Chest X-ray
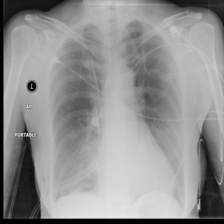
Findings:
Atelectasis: negative
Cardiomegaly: negative
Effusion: negative
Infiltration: negative
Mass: negative
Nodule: negative
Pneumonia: negative
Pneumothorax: negative
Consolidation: negative
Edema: negative
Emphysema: positive
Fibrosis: negative
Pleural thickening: negative
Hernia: negative